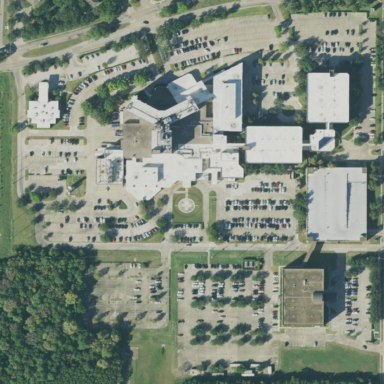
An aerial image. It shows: Hospital providing healthcare services.